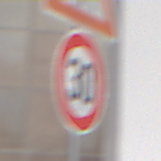
Verkehrszeichen: Geschwindigkeit30
Zusatzzeichen oben: KinderLinks
Umgebung: Roofed, Urban
Tageszeit: MorningAfternoon
Wetter: PartlyCloudy
Licht: Natural
Jahreszeit: NotSpecified
Kontrast: MediumContrast